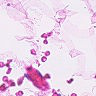
Metastatic tissue present: no